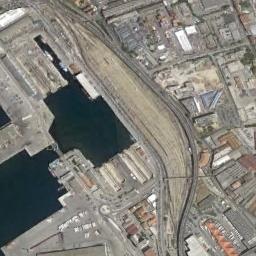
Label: railway_station